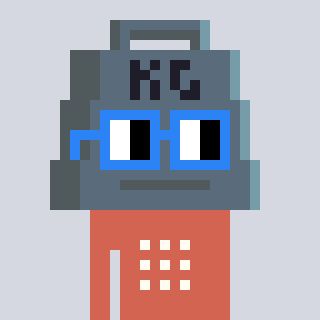
a pixel art character with square blue glasses, a weight-shaped head and a peachy-colored body on a cool background